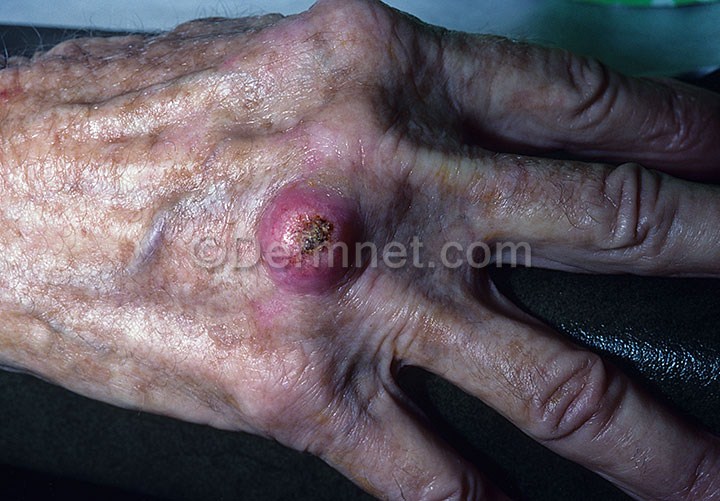
Disease: Seborrheic Keratoses and other Benign Tumors